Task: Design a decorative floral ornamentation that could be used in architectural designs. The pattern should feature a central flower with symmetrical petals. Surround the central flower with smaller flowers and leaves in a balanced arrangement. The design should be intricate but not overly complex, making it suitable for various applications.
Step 819:
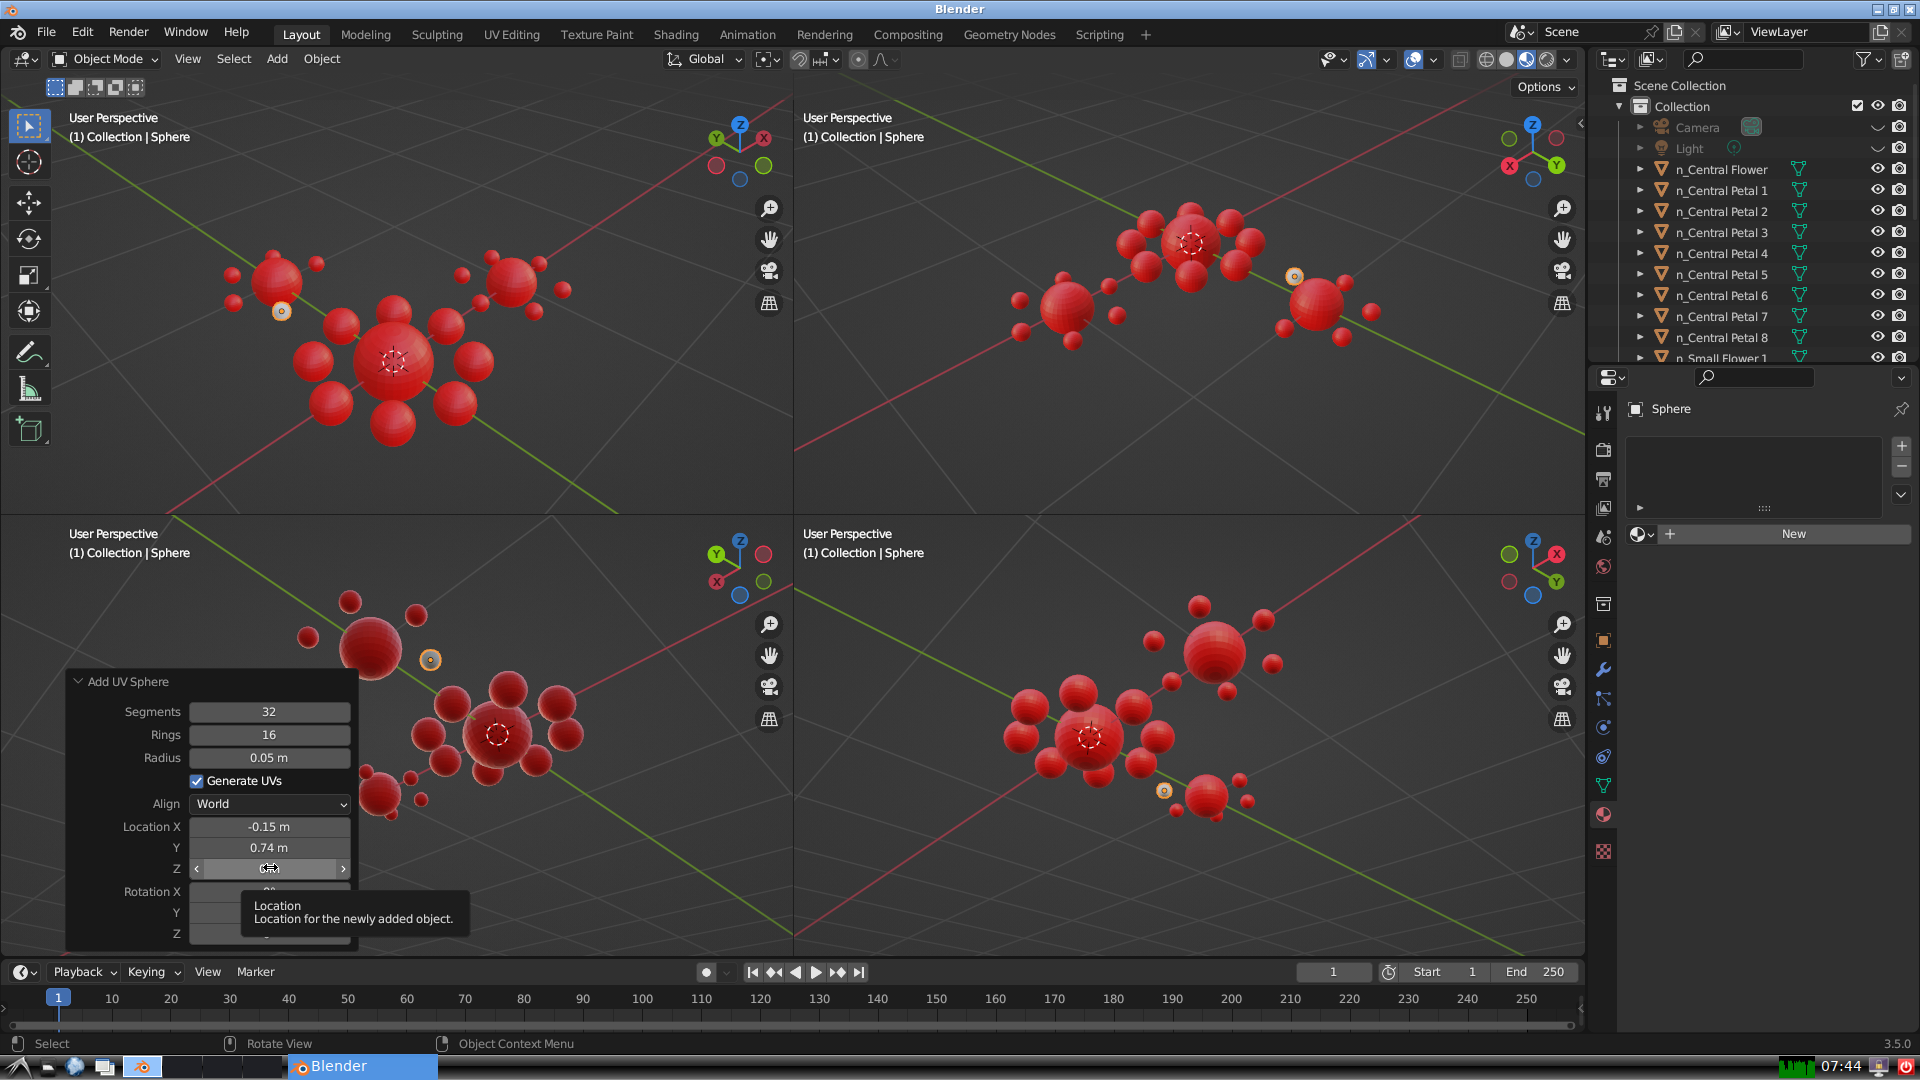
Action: click: no